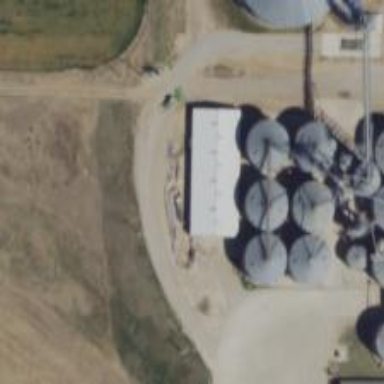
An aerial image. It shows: Silo.